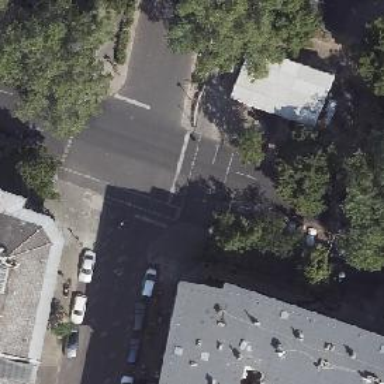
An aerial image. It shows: Unmarked crossing on asphalt footway.